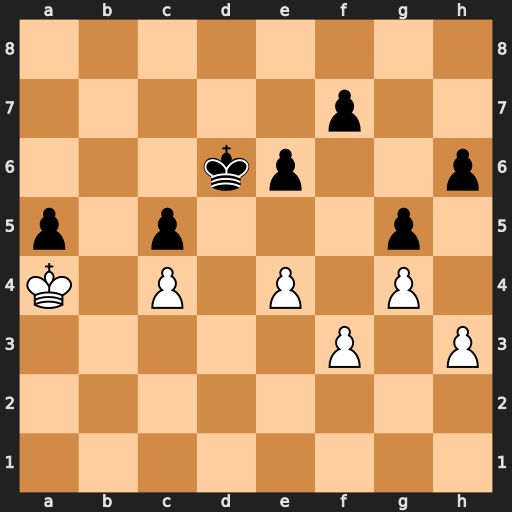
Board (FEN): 8/5p2/3kp2p/p1p3p1/K1P1P1P1/5P1P/8/8
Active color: w
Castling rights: -
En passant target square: -
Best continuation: Kxa5 Ke5 Kb5 Kd4 e5 Kxe5 Kxc5